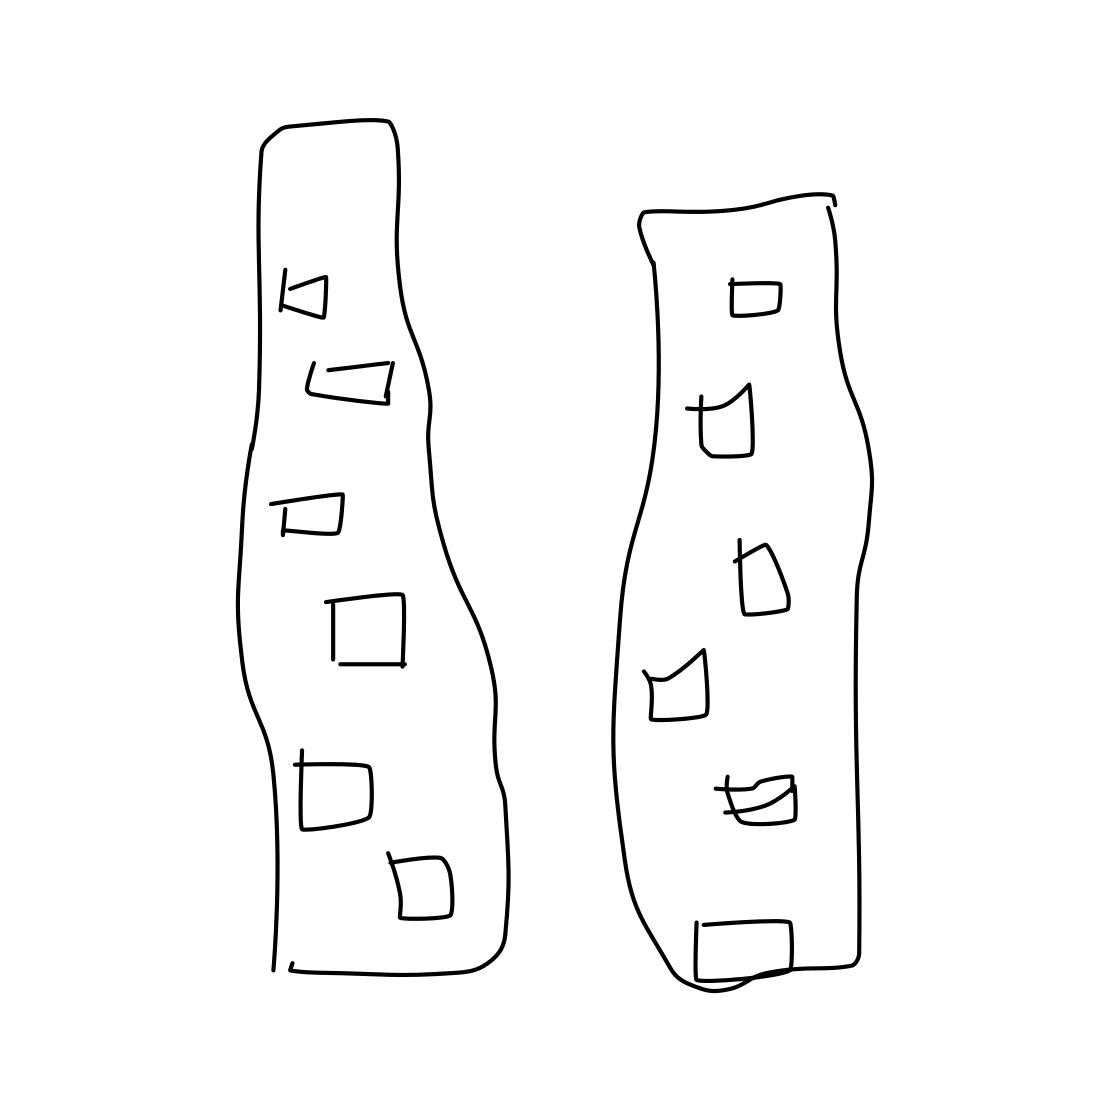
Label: skyscraper